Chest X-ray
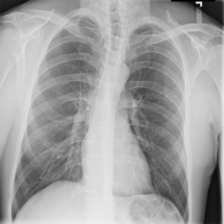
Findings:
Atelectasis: negative
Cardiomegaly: negative
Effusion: negative
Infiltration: negative
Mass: negative
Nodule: negative
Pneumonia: negative
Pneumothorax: negative
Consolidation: negative
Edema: negative
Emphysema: negative
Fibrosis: negative
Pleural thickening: negative
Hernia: negative